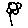
Label: flower